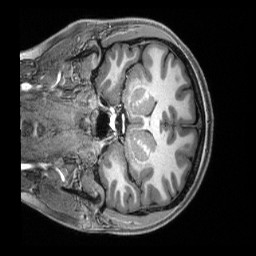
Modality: T1w
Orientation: coronal
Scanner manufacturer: siemens
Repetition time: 2.5 s
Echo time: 0.00231 s